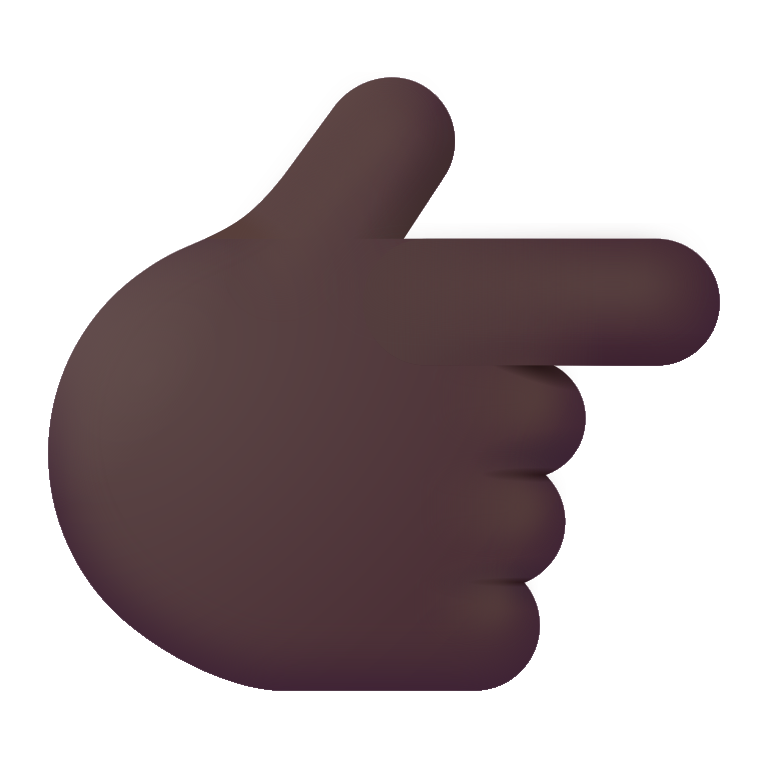
backhand index pointing right color dark